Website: lowes
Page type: payment
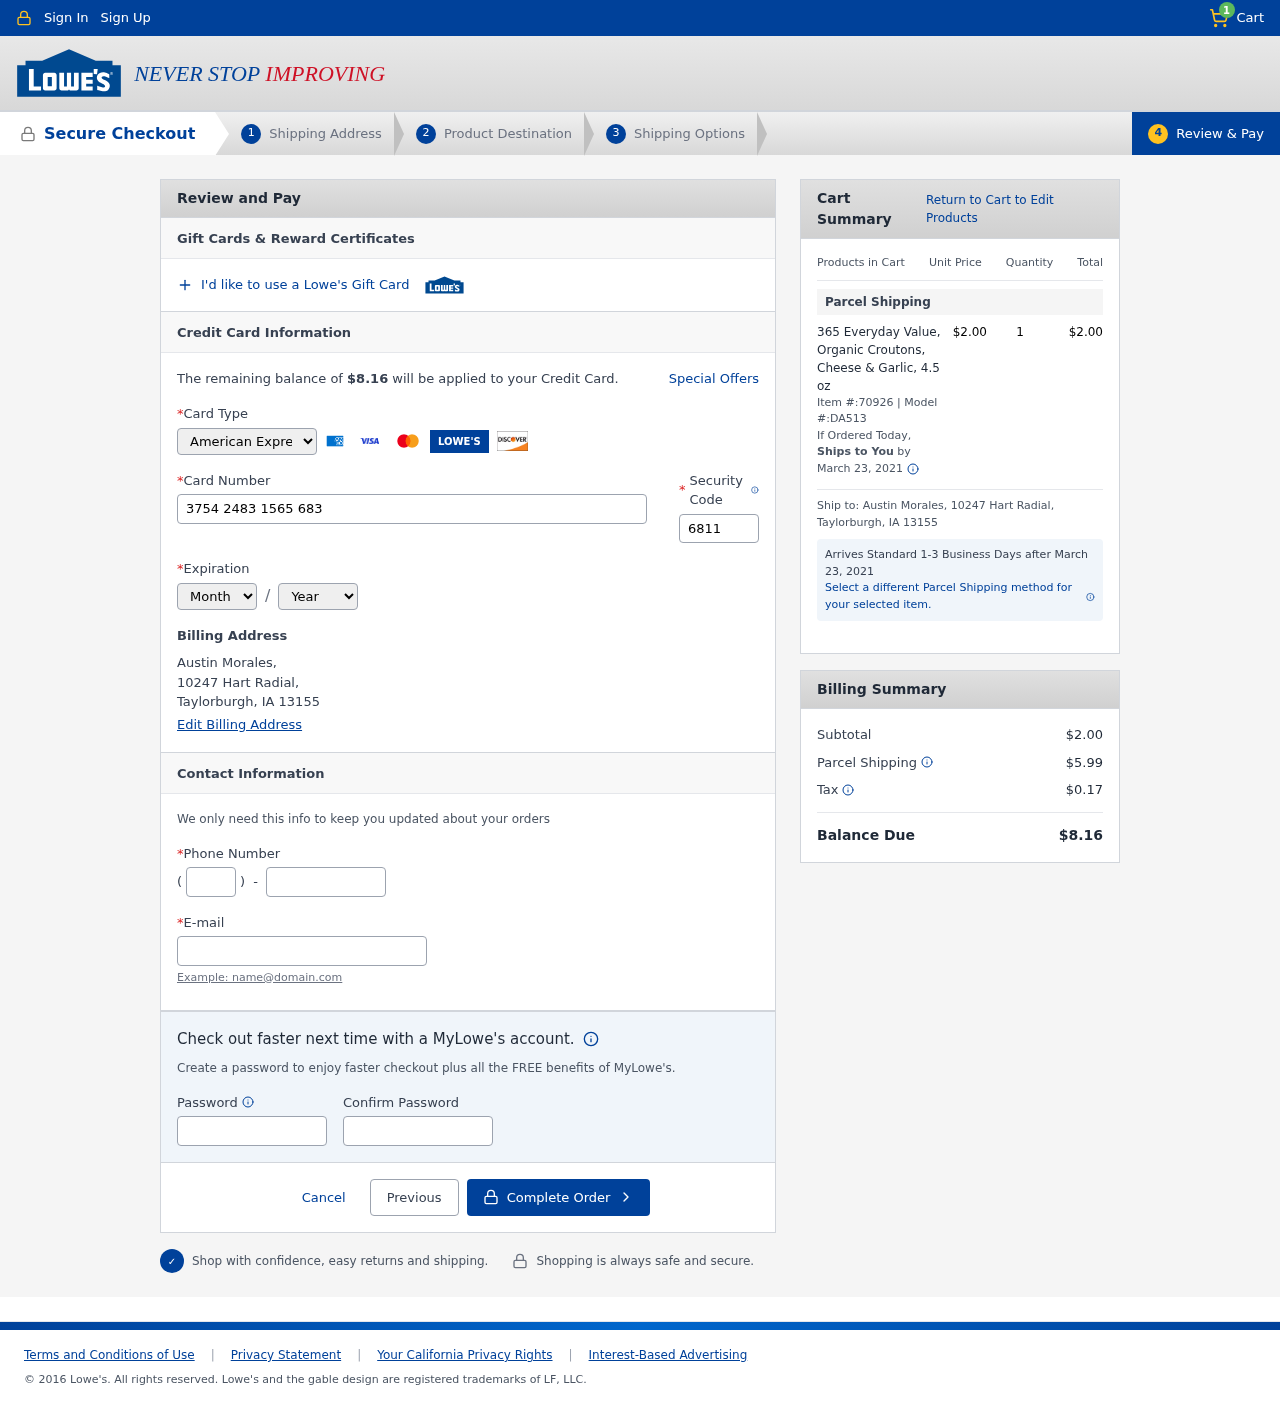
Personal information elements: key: PII_CARD_CVV
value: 6811
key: PII_CARD_EXPIRY_MONTH
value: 07
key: PII_CARD_EXPIRY_YEAR
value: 30
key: PII_CARD_NUMBER
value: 3754 2483 1565 683
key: PII_CARD_TYPE
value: American Express
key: PII_CITY_STATE_ZIP
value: Taylorburgh, IA 13155
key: PII_EMAIL
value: austinmorales@gmail.com
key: PII_FULLNAME
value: Austin Morales,
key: PII_PHONE
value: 6885734800
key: PII_PHONE_AREA
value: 688
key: PII_STREET
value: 10247 Hart Radial,
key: PII_FULLNAME2
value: Austin Morales
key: PII_STREET2
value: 10247 Hart Radial
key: PII_CITY_STATE_ZIP2
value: Taylorburgh, IA 13155
Product elements: key: PRODUCT1_NAME
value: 365 Everyday Value, Organic Croutons, Cheese & Garlic, 4.5 oz
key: PRODUCT1_PRICE
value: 2
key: PRODUCT1_QUANTITY
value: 1
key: PRODUCT1_ITEM
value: Item #:70926
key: PRODUCT1_MODEL
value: Model #:DA513
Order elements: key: ORDER_NUM_ITEMS
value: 1
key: ORDER_TOTAL
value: $8.16
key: ORDER_SHIPPING_DATE
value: March 23, 2021
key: ORDER_SUBTOTAL
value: $2.00
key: ORDER_SHIPPING_DATE2
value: March 23, 2021
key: ORDER_SHIPPING_COST
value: $5.99
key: ORDER_TAX
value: $0.17